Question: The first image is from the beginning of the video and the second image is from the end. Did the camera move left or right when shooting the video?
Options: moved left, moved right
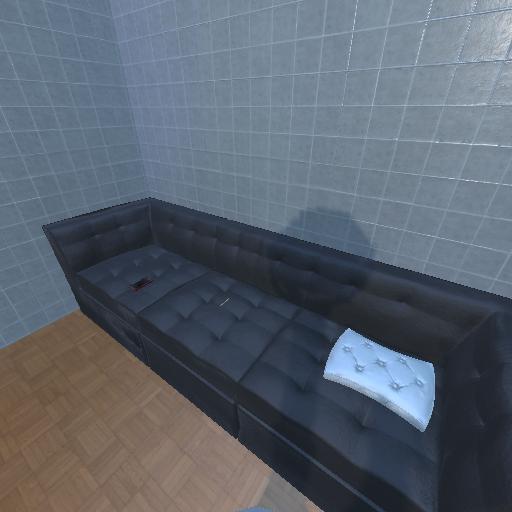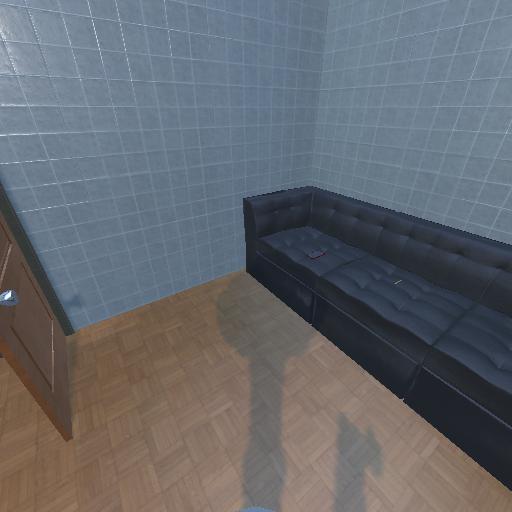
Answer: moved left